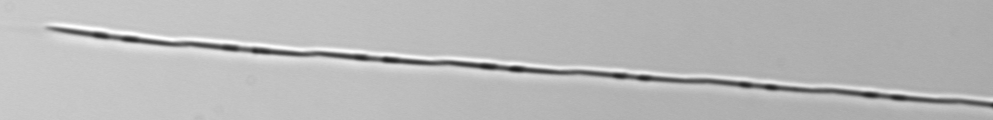
Label: Pseudo-nitzschia